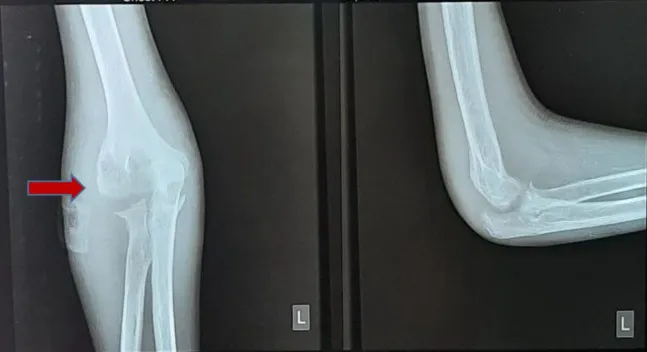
Anteroposterior and lateral projection of the left elbow joint radiographs showed erosion of the distal cortex of the humerus and radial bone, destruction of the distal cortex, and swelling of the soft tissue of the left elbow area (February 2021).
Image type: radiology (x_ray)